Question: I'm new to programming in Xcode and I've got the following question:
How do I adjust the position of a view inside a NSScrollView?

I want my WKDDrawView to be positioned in the left upper corner and I just don't know how to do this.
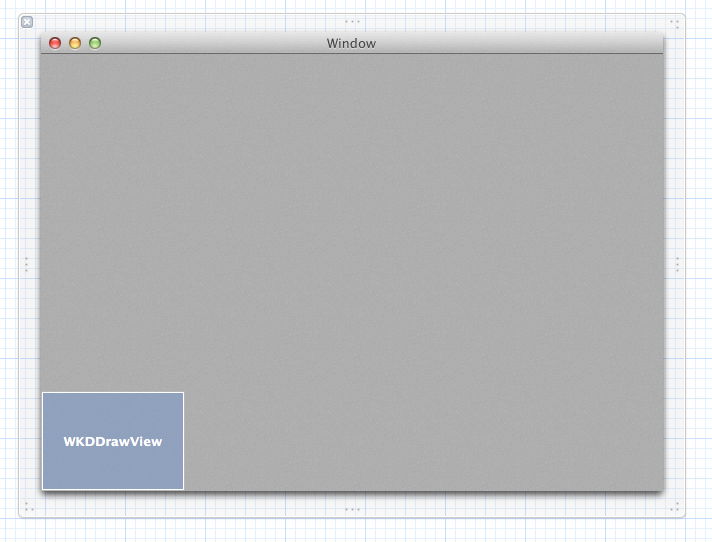
Answer: By default the center of window coordinate system is located in bottom left corner.
You should override the 'isFlipped:' method in your 'WKDDrawView' to return 'YES'.